Question: I think Im going mad
'''
SELECT 30.0/(-2.0)/5.0;
SELECT 30.0/-2.0/5.0;
'''

what is happening here ?
## edit
who said that 'x/(y)/z' will be '(x/y)/z' and not 'x(y/z)' ? -
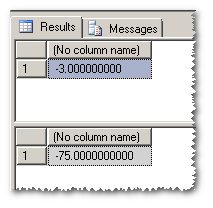
Answer: 'SELECT 30.0/(-2.0)/5.0;' is fairly clear:
'''
SELECT 30.0/(-2.0)=-15.0
-15.0/5.0=-3.0
'''
the second select is being interpreted as: 'SELECT 30.0/-(2.0/5.0);'
'''
2.0/5.0=0.4
30.0/-0.4=-75.0
'''
see: <URL>